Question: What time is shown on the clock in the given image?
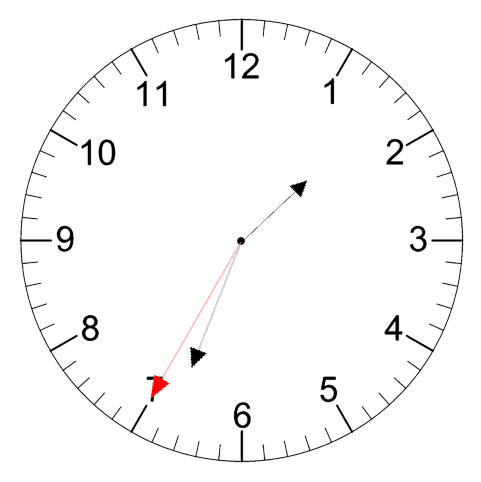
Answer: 01:33:35